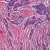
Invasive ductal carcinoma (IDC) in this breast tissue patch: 1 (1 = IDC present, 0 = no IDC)